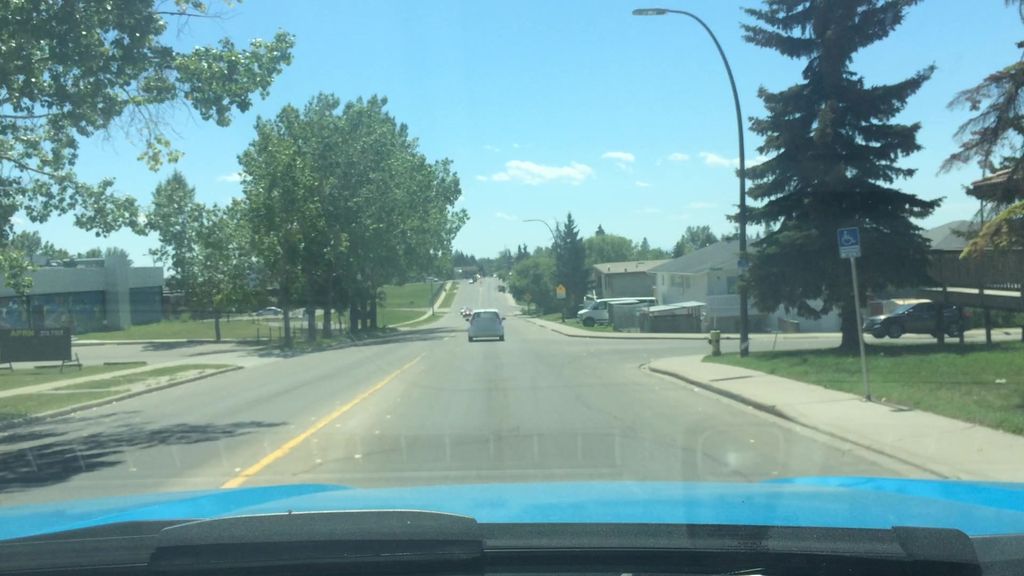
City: calgary